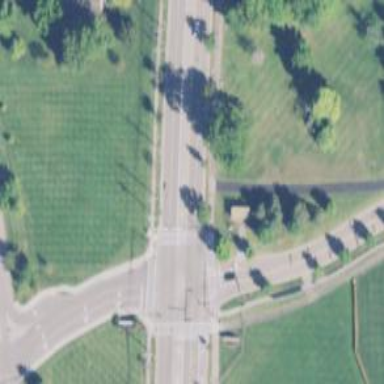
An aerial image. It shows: Crossing on the road.